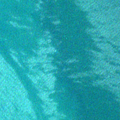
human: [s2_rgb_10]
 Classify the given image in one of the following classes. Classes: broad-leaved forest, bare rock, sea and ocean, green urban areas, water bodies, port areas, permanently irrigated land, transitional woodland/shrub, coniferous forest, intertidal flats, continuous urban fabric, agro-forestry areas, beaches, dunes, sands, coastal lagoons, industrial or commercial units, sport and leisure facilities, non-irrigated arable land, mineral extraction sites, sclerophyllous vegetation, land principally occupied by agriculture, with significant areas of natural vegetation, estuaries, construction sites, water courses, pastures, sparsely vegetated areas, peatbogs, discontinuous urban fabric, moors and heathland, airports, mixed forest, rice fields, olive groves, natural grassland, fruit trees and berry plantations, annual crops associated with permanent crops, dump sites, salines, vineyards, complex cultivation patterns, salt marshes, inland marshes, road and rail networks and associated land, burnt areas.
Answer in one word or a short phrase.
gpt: sea and ocean